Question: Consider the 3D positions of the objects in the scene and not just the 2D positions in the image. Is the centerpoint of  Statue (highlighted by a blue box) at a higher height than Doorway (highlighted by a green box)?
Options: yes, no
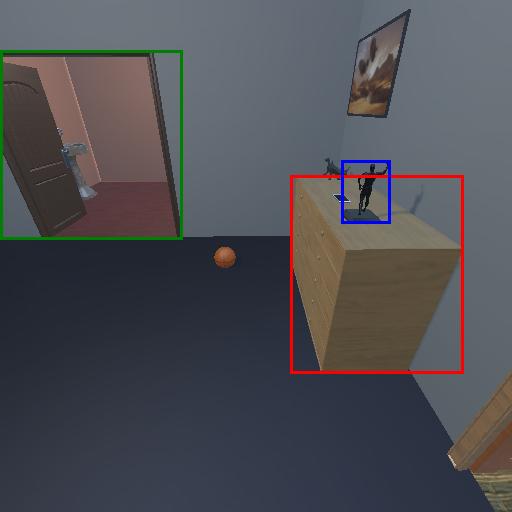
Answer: yes